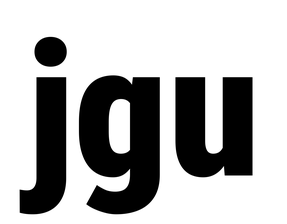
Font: Roboto_Condensed_Black